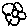
Label: flower